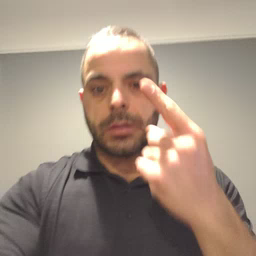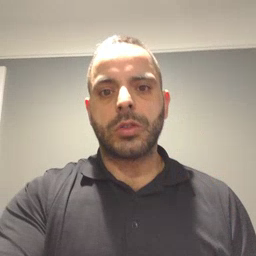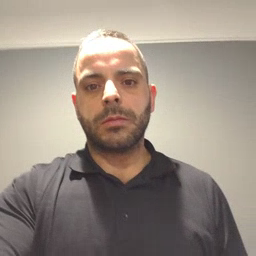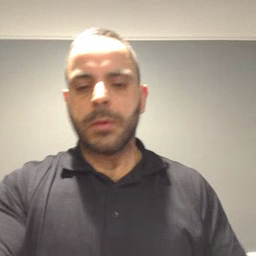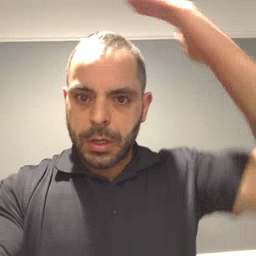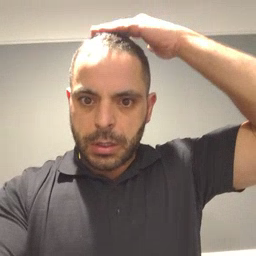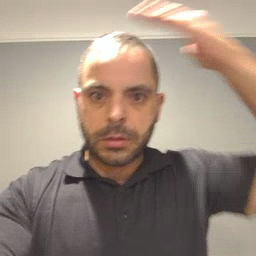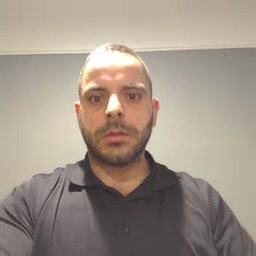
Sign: hat